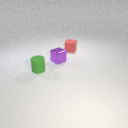
small red rubber cube behind small purple metal cube